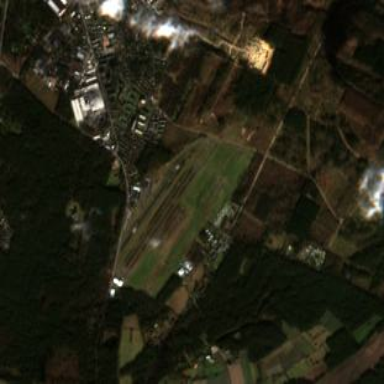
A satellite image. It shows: Runway in airport area.